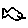
Label: fish